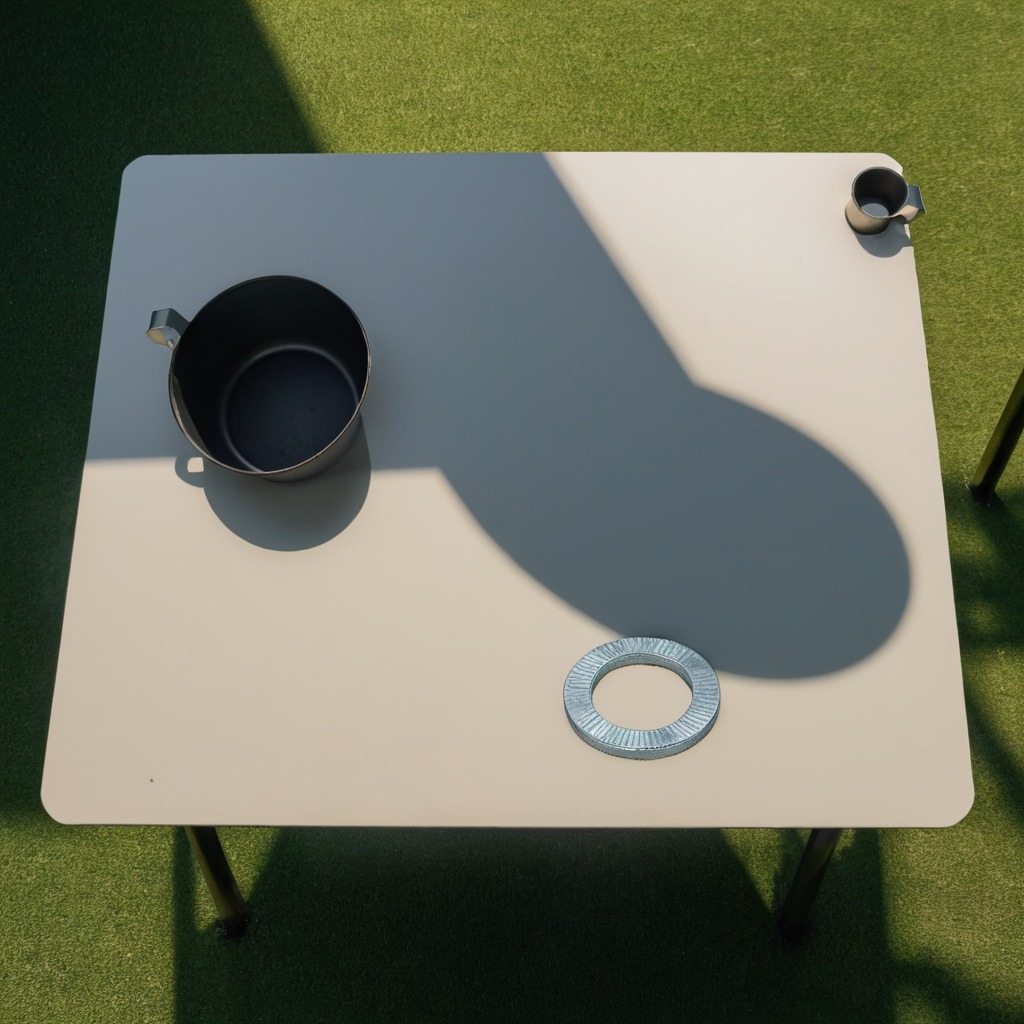
A flat metal washer lies on a clean utility table in a temporary outdoor tool station.